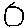
Label: circle